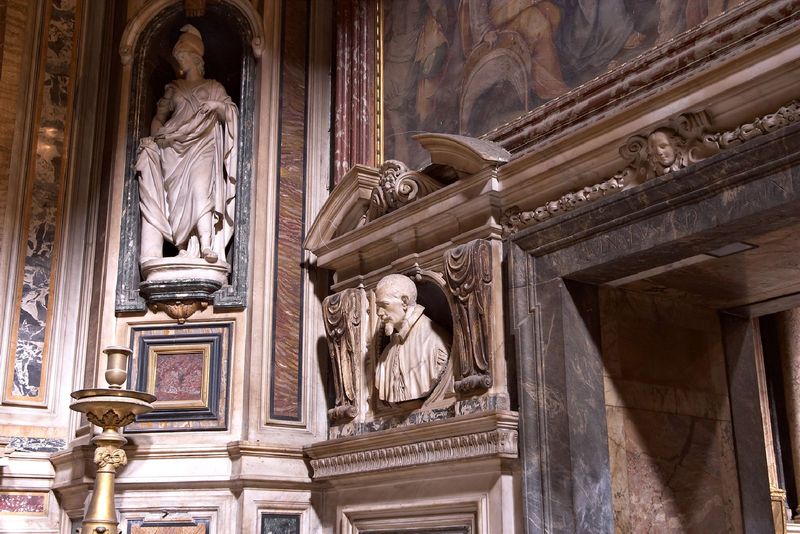
Titel: Ausstattung der zweiten Kapelle auf der Nordseite in Il Gesù in Rom
Künstler: Gaspare Celio
Standort: Rom, Il Gesù (EU - I - Latium)
Schlagwörter: kopf, mann, schatten, busen, frau, licht, marmor, säule, tür, rot, malerei, architektur, barock, falten, gesicht, rahmen, sockel, innenraum, kirche, figur, gold, mantel, innen, girlande, skulptur, statue, relief, brüste, ecke, rahmung, bogen, giebel, querformat, detail, büste, ornamente, türrahmen, leuchter, stuck, faltenwurf, plastik, foto, nische, kirch, kardinal, allegorie, intarsien, musterung, sims, kerzenständer, gesims, plastiken, heiliger, kassetten, volute, fresko, kandelaber, gebälk, kassette, halbbogen, halbrelief, türsturz, gesprengter giebel